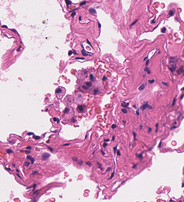
Tumor epithelial tissue: no
Tumor-associated stroma tissue: no
Normal tissue: yes